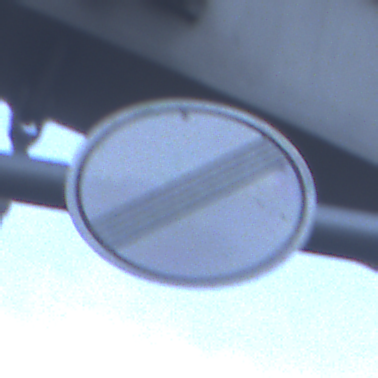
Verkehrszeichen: EndeSaemtlicherBegrenzungen
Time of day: SunriseSunset
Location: Outdoor (Urban)
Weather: Clear
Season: NotSpecified
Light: Natural